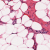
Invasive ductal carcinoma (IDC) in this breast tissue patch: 0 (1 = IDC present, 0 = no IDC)